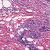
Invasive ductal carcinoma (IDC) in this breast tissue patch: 0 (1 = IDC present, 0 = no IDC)